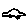
Label: car